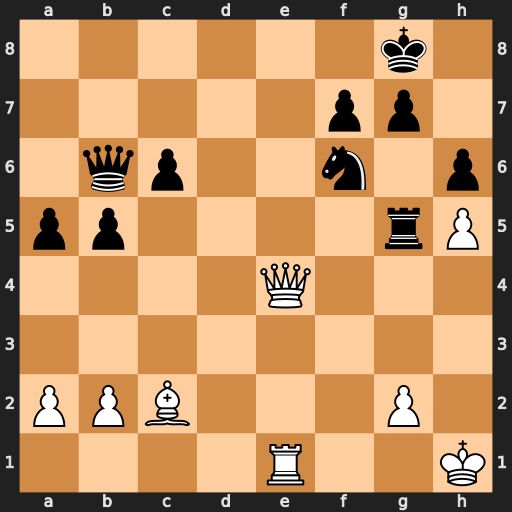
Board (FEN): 6k1/5pp1/1qp2n1p/pp4rP/4Q3/8/PPB3P1/4R2K
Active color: w
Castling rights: -
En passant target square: -
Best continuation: Qe8+ Nxe8 Rxe8#